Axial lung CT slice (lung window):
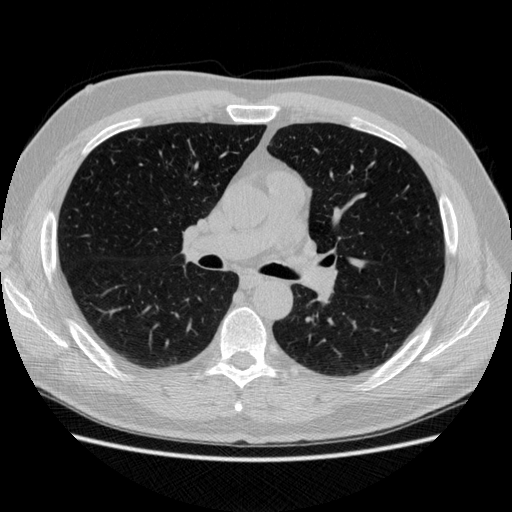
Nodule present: no